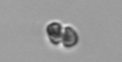
Label: Dinophyceae